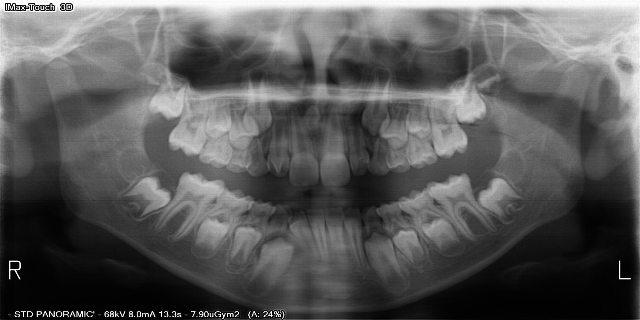
adult